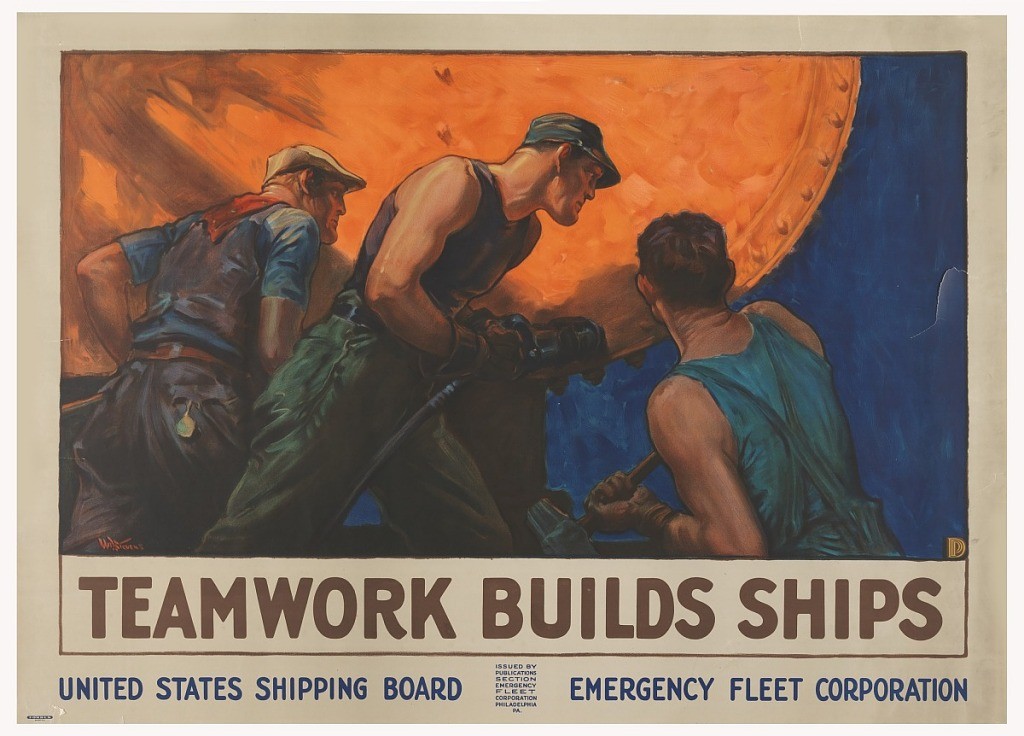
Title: Teamwork Builds Ships
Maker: William Dodge Stevens, American, 1870 - 1942
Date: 1918
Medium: Lithograph on paper
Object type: Poster
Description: Poster features steelworkers bolting the hull of a ship together.